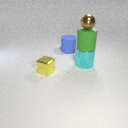
large cyan metal cylinder in front of large blue rubber cylinder